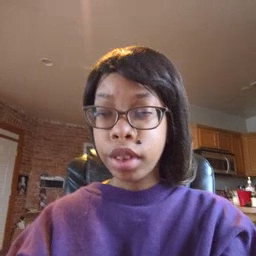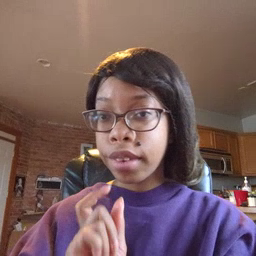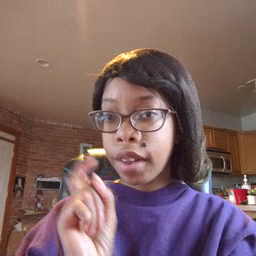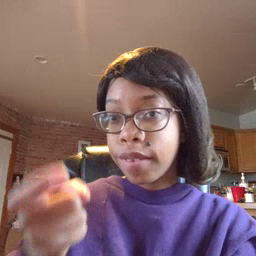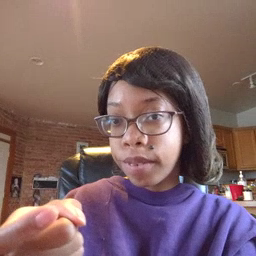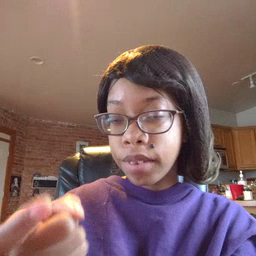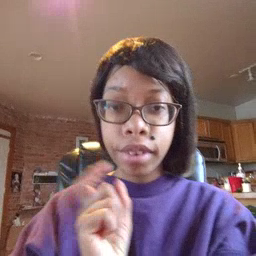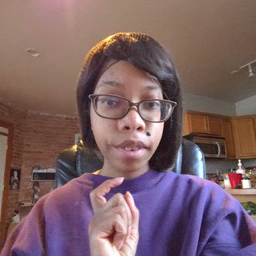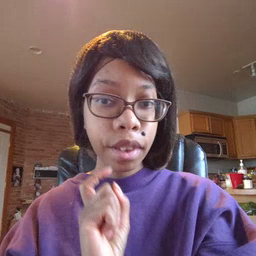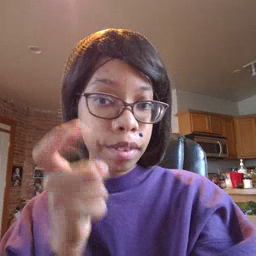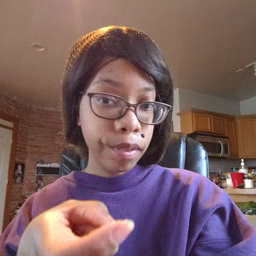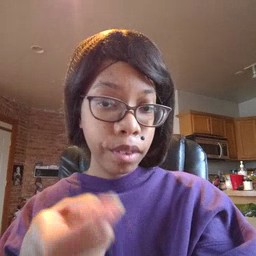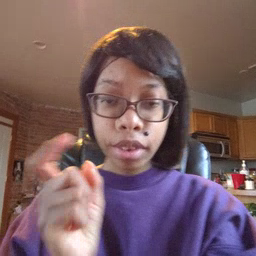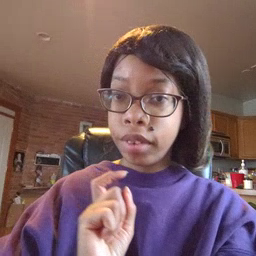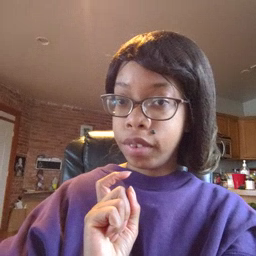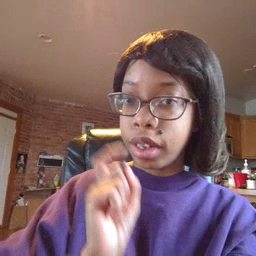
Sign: gift